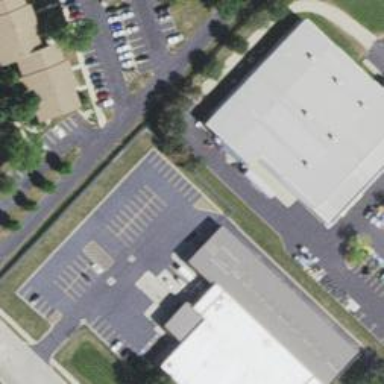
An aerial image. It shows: Retail building.